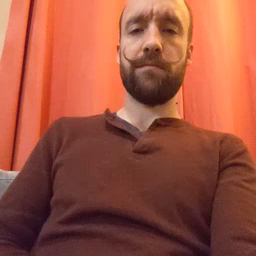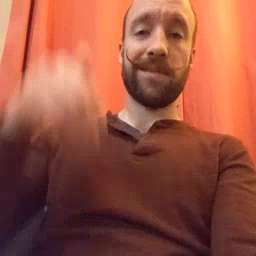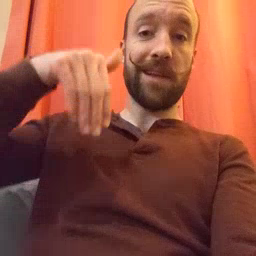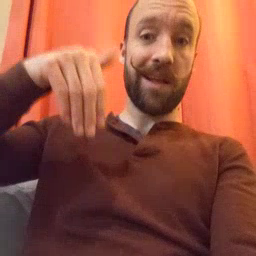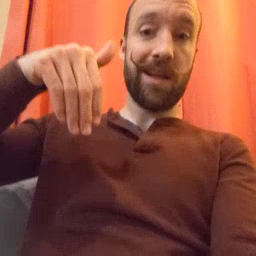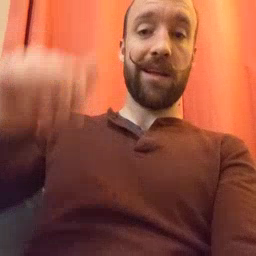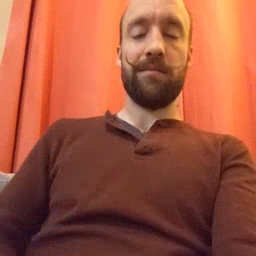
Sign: night